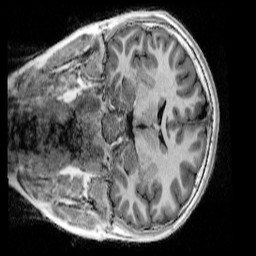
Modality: UNIT1_denoised
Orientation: coronal
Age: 13
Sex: male
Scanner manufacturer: siemens
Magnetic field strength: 3 T
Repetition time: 4 s
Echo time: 0.00303 s